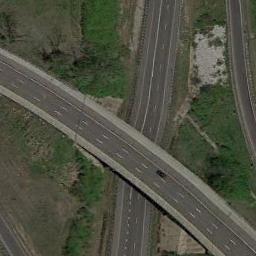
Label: overpass